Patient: sex M, age 56
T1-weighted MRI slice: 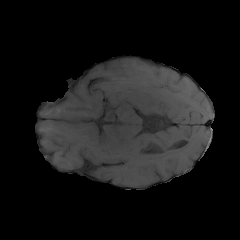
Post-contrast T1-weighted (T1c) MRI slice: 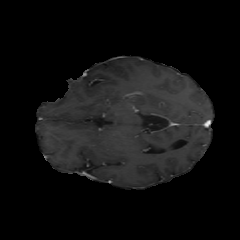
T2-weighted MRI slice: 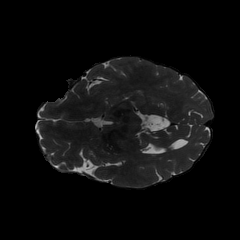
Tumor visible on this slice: no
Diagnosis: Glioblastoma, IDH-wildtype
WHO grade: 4